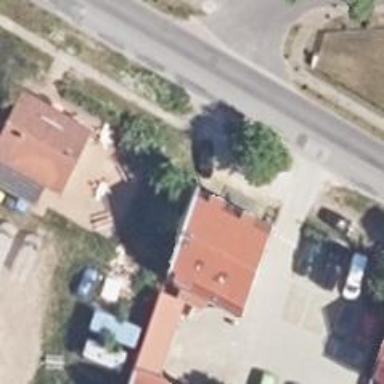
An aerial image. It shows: Veterinary facility.